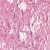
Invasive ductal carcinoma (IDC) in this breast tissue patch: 0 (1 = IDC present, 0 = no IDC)